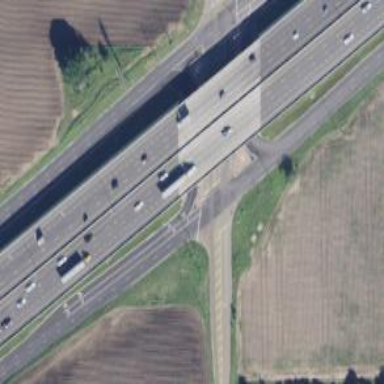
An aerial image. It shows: Secondary link road leading to turnaround junction.